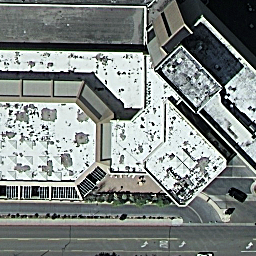
Label: buildings